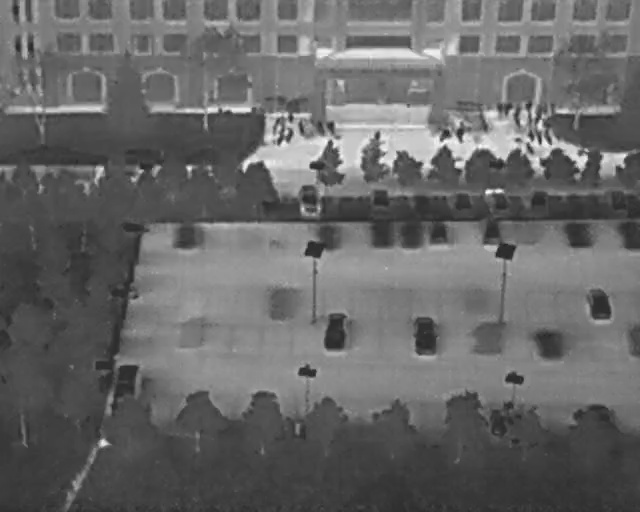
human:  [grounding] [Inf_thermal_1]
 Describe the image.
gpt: In the satellite image, there is  <ref>3 medium car </ref> <box>[[49, 62, 55, 66, 2], [63, 63, 69, 67, 1], [45, 37, 51, 41, 179]]</box> located at center,  <ref>1 medium car </ref> <box>[[15, 72, 23, 77, 5]]</box> located at bottom left,  <ref>3 small car </ref> <box>[[56, 37, 61, 41, 179], [66, 43, 70, 46, 179], [64, 38, 67, 41, 179]]</box> located at center,  <ref>5 small car </ref> <box>[[74, 43, 78, 47, 179], [70, 37, 74, 41, 179], [75, 37, 79, 41, 169], [81, 37, 86, 41, 2], [94, 37, 98, 41, 172]]</box> located at right,  <ref>1 medium car </ref> <box>[[90, 57, 96, 61, 171]]</box> located at right,  <ref>9 small bicycle </ref> <box>[[41, 23, 44, 25, 18], [42, 26, 45, 27, 18], [42, 22, 44, 24, 15], [43, 25, 46, 27, 2], [44, 21, 46, 23, 2], [45, 23, 48, 25, 164], [48, 24, 51, 25, 156], [50, 23, 53, 25, 163], [68, 24, 70, 27, 126]]</box> located at top,  <ref>10 small bicycle </ref> <box>[[70, 25, 72, 27, 2], [76, 20, 79, 22, 2], [77, 20, 80, 21, 15], [78, 21, 82, 23, 2], [80, 20, 84, 22, 2], [82, 21, 85, 22, 7], [84, 25, 87, 27, 161], [82, 25, 85, 27, 2], [81, 25, 84, 26, 2], [81, 28, 83, 29, 156]]</box> located at top right.